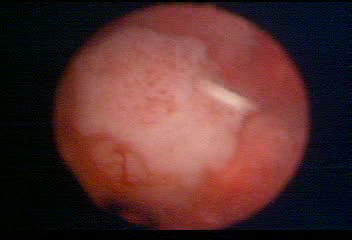
Modality: WLC
Class: Malignant
Subclass: HighGradePapillary
Lesion: L1
Stage: T1
Morphology: Papillary
Bladder cancer association: Yes
Annotated structures: Tumor